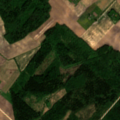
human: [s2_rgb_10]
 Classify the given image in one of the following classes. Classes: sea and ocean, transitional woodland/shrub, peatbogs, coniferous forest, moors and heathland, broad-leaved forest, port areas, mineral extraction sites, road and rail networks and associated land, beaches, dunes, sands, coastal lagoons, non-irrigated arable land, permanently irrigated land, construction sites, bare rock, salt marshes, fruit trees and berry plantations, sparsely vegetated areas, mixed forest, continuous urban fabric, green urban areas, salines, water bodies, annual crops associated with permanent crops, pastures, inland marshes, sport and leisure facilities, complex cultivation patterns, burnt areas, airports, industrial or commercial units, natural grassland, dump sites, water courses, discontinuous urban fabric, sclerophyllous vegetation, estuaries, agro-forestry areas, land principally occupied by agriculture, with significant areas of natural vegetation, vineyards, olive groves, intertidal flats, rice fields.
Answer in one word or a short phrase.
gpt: non-irrigated arable land, complex cultivation patterns, broad-leaved forest, mixed forest